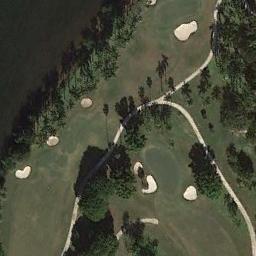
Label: golf_course